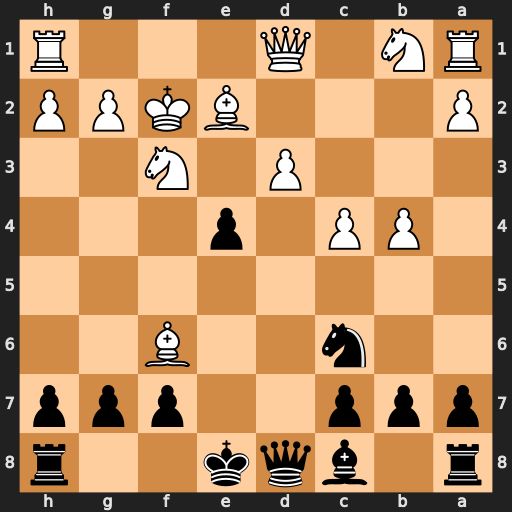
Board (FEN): r1bqk2r/ppp2ppp/2n2B2/8/1PP1p3/3P1N2/P3BKPP/RN1Q3R
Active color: b
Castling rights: kq
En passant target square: -
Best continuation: Qxf6 Nd2 exf3